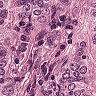
Metastatic tissue present: yes